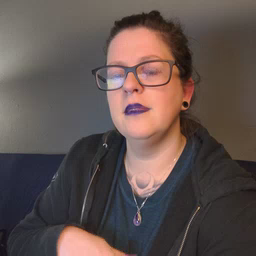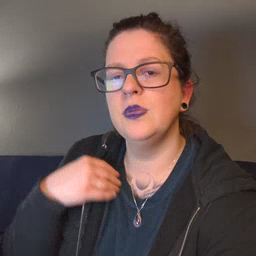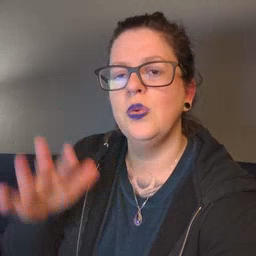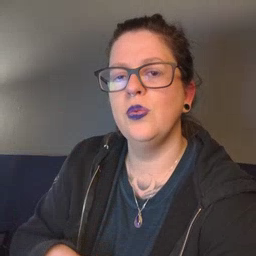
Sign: snow